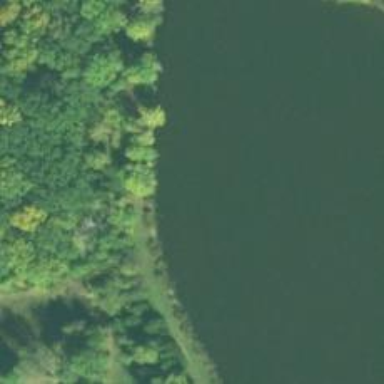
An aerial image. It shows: Reservoir.